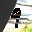
Label: 9